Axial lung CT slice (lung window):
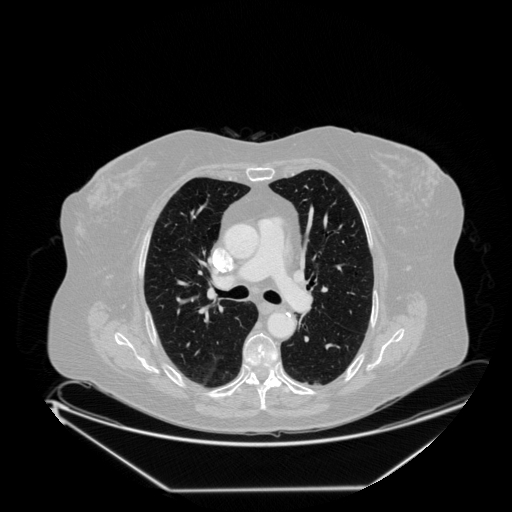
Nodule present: no